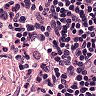
Metastatic tissue present: no